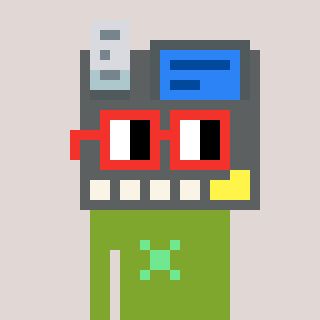
a pixel art character with square red glasses, a cash register-shaped head and a slimegreen-colored body on a warm background